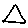
Label: triangle